Interaction volume radius: 10 \u00c5
Interaction volume height: 20 \u00c5
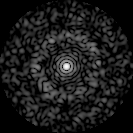
Disorder parameter: 0.8267